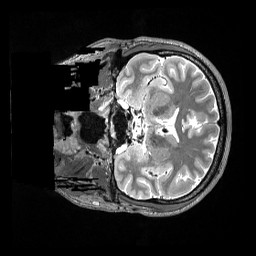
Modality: T2w
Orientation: coronal
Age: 30
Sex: male
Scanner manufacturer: siemens
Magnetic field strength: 3 T
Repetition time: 3.2 s
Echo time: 0.562 s